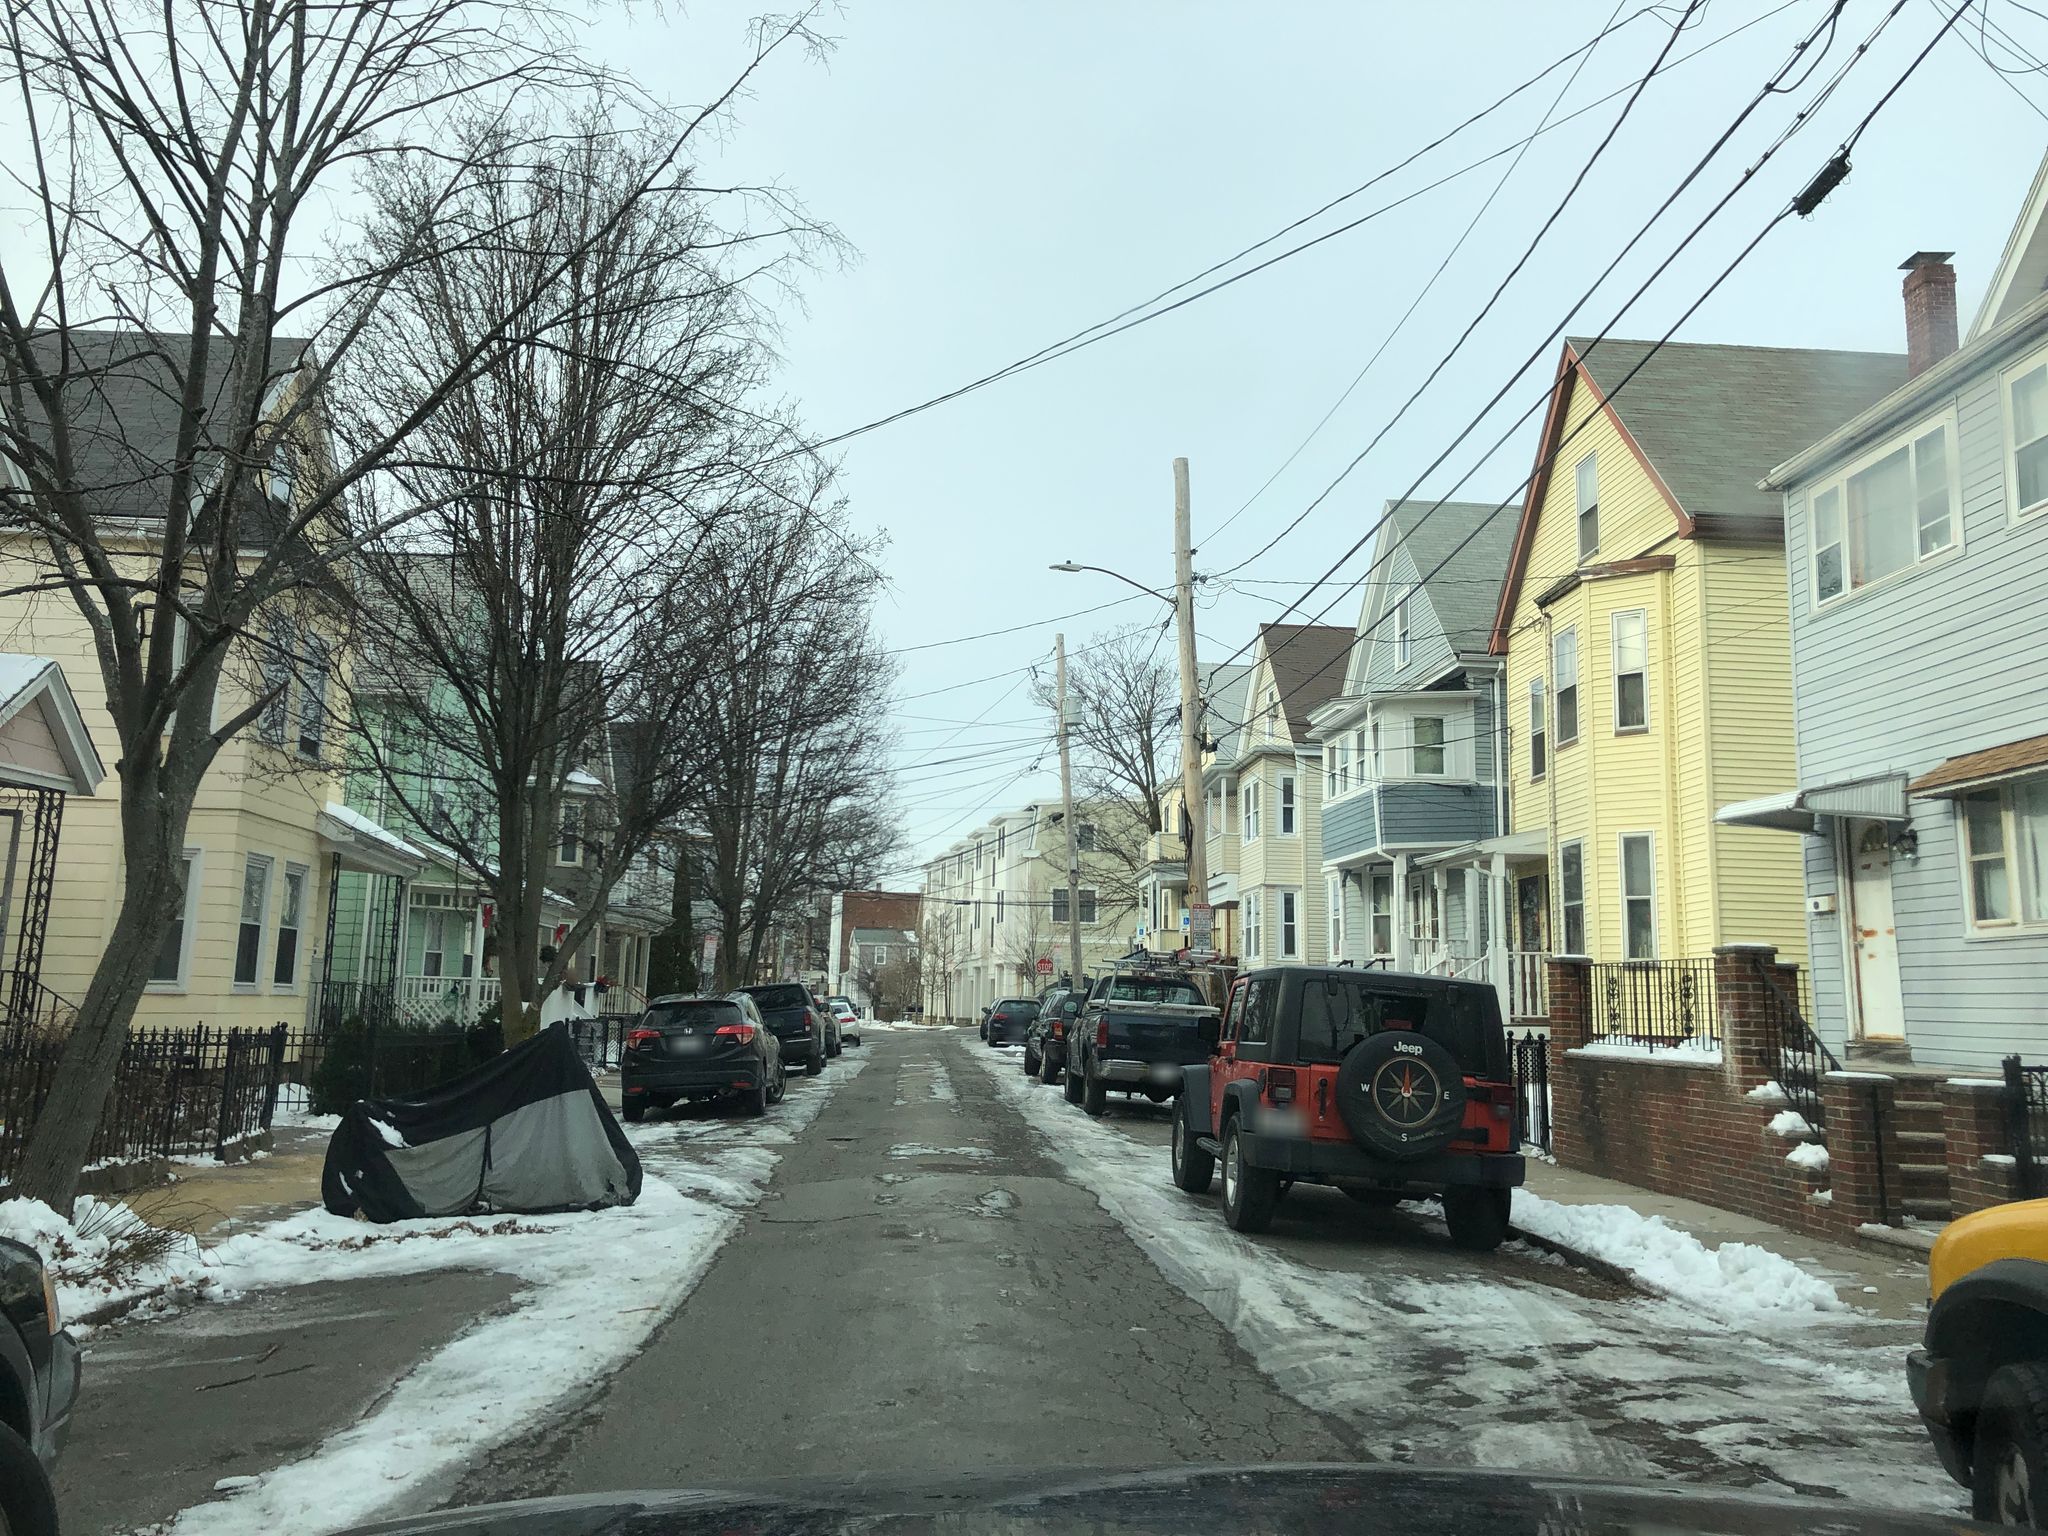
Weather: snowy
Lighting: day
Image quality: good
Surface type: driving surface
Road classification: residential
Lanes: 1
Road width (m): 12.2
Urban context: urban centre
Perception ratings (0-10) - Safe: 7.14, Lively: 7.47, Beautiful: 8.13, Boring: 5.16, Depressing: 3.62, Wealthy: 4.31